Aerial crown-view tile of a tropical tree (Barro Colorado Island, Panama), acquired 20240813:
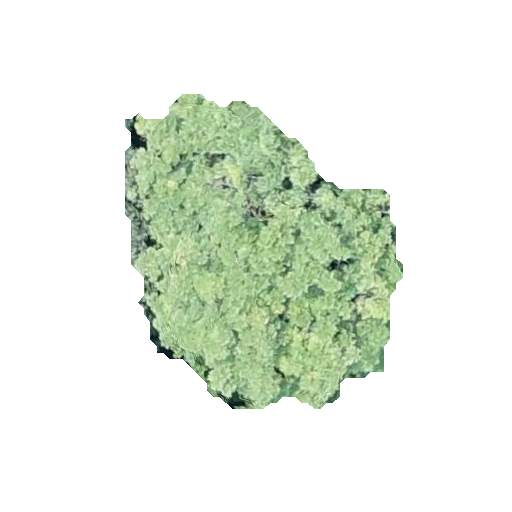
Species: Tabebuia rosea
GBIF accepted scientific name: Tabebuia rosea
Crown area: 95.413 m²